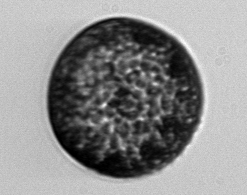
Label: Coscinodiscus